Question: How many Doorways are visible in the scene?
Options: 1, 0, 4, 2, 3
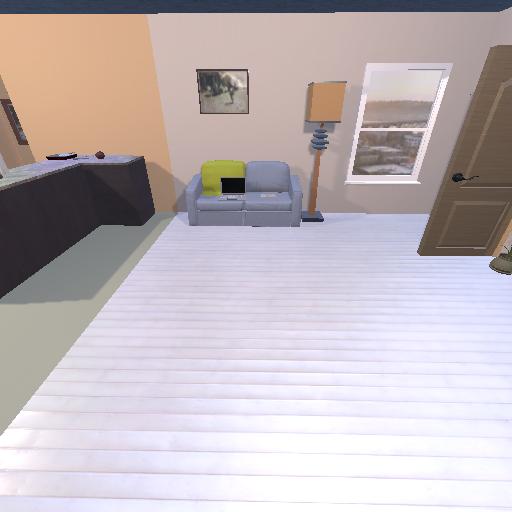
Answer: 1